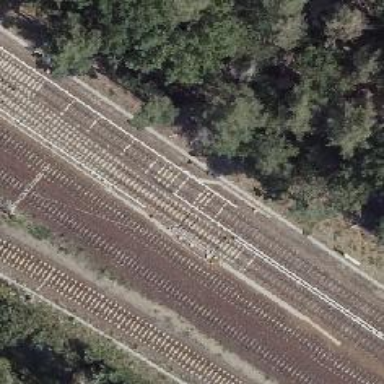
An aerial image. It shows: Railway switch.